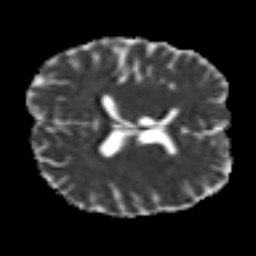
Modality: MD
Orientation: axial
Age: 25
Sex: female
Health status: healthy
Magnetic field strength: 3 T
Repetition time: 8.4 s
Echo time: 0.0926 s